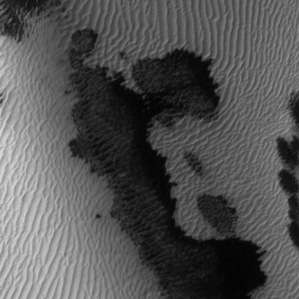
Label: frost